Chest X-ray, PA view. Patient: 44 years old, sex F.
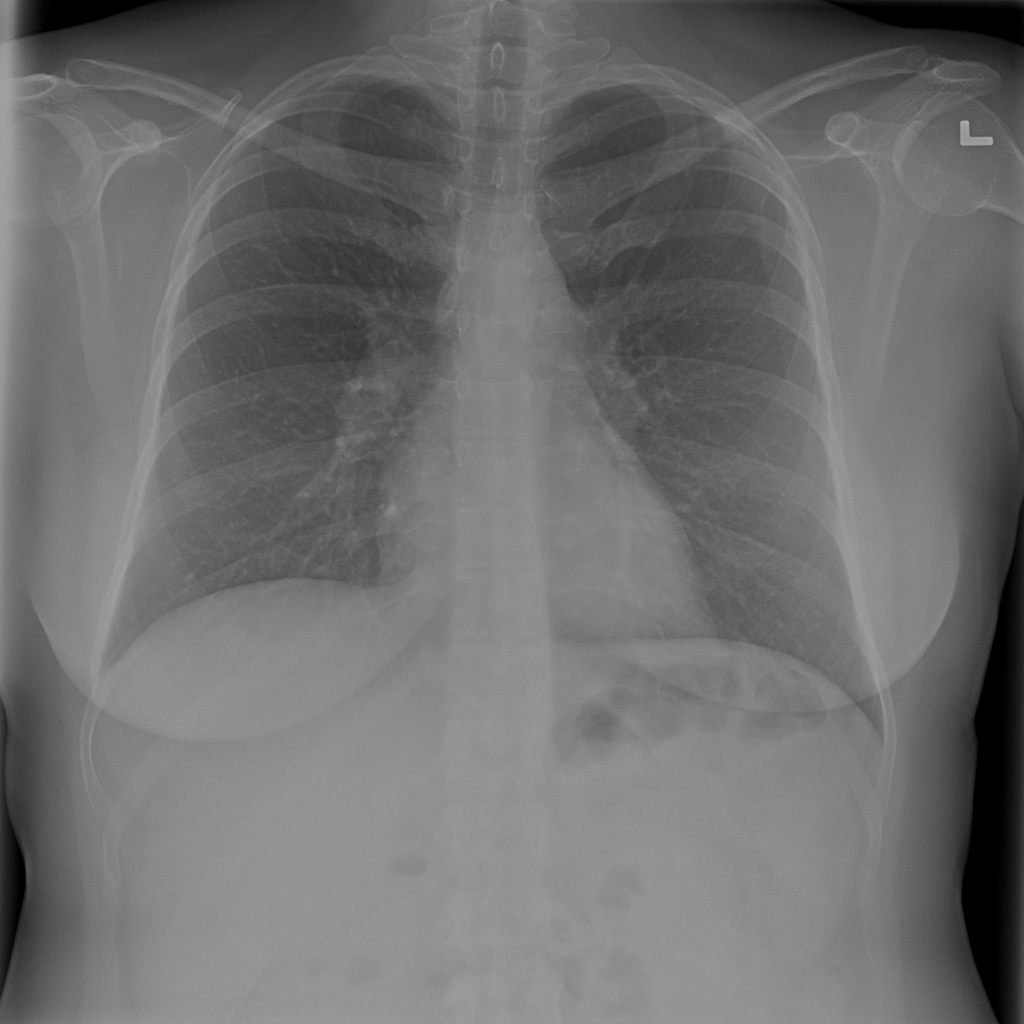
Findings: No Finding